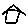
Label: house